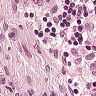
Metastatic tissue present: no